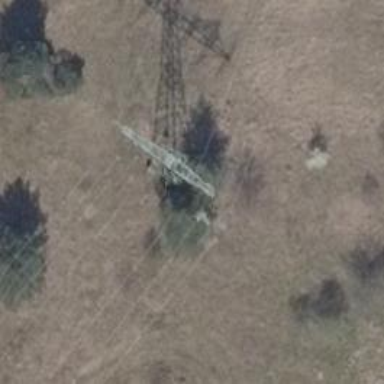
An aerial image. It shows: Power tower.